Aerial crown-view tile of a tropical tree (Barro Colorado Island, Panama), acquired 20250217:
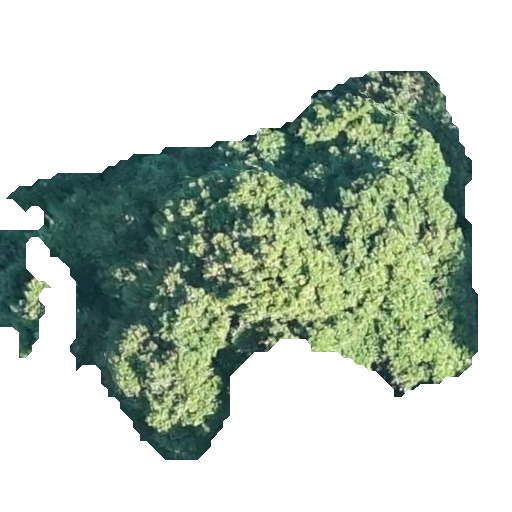
Species: Prioria copaifera
GBIF accepted scientific name: Prioria copaifera
Crown area: 167.747 m²